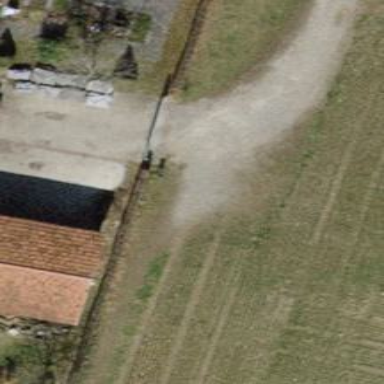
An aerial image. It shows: Gate.